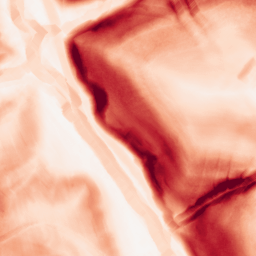
Category: morphological
Decomposition family: morphological_gradient
Decomposition parameters: size: 7
shape: diamond
Upsampling method: edge_directed
Upsampling parameters: scale: 2
Upsampling scale: 2